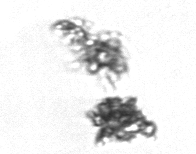
Label: Thalassiosira_TAG_external_detritus